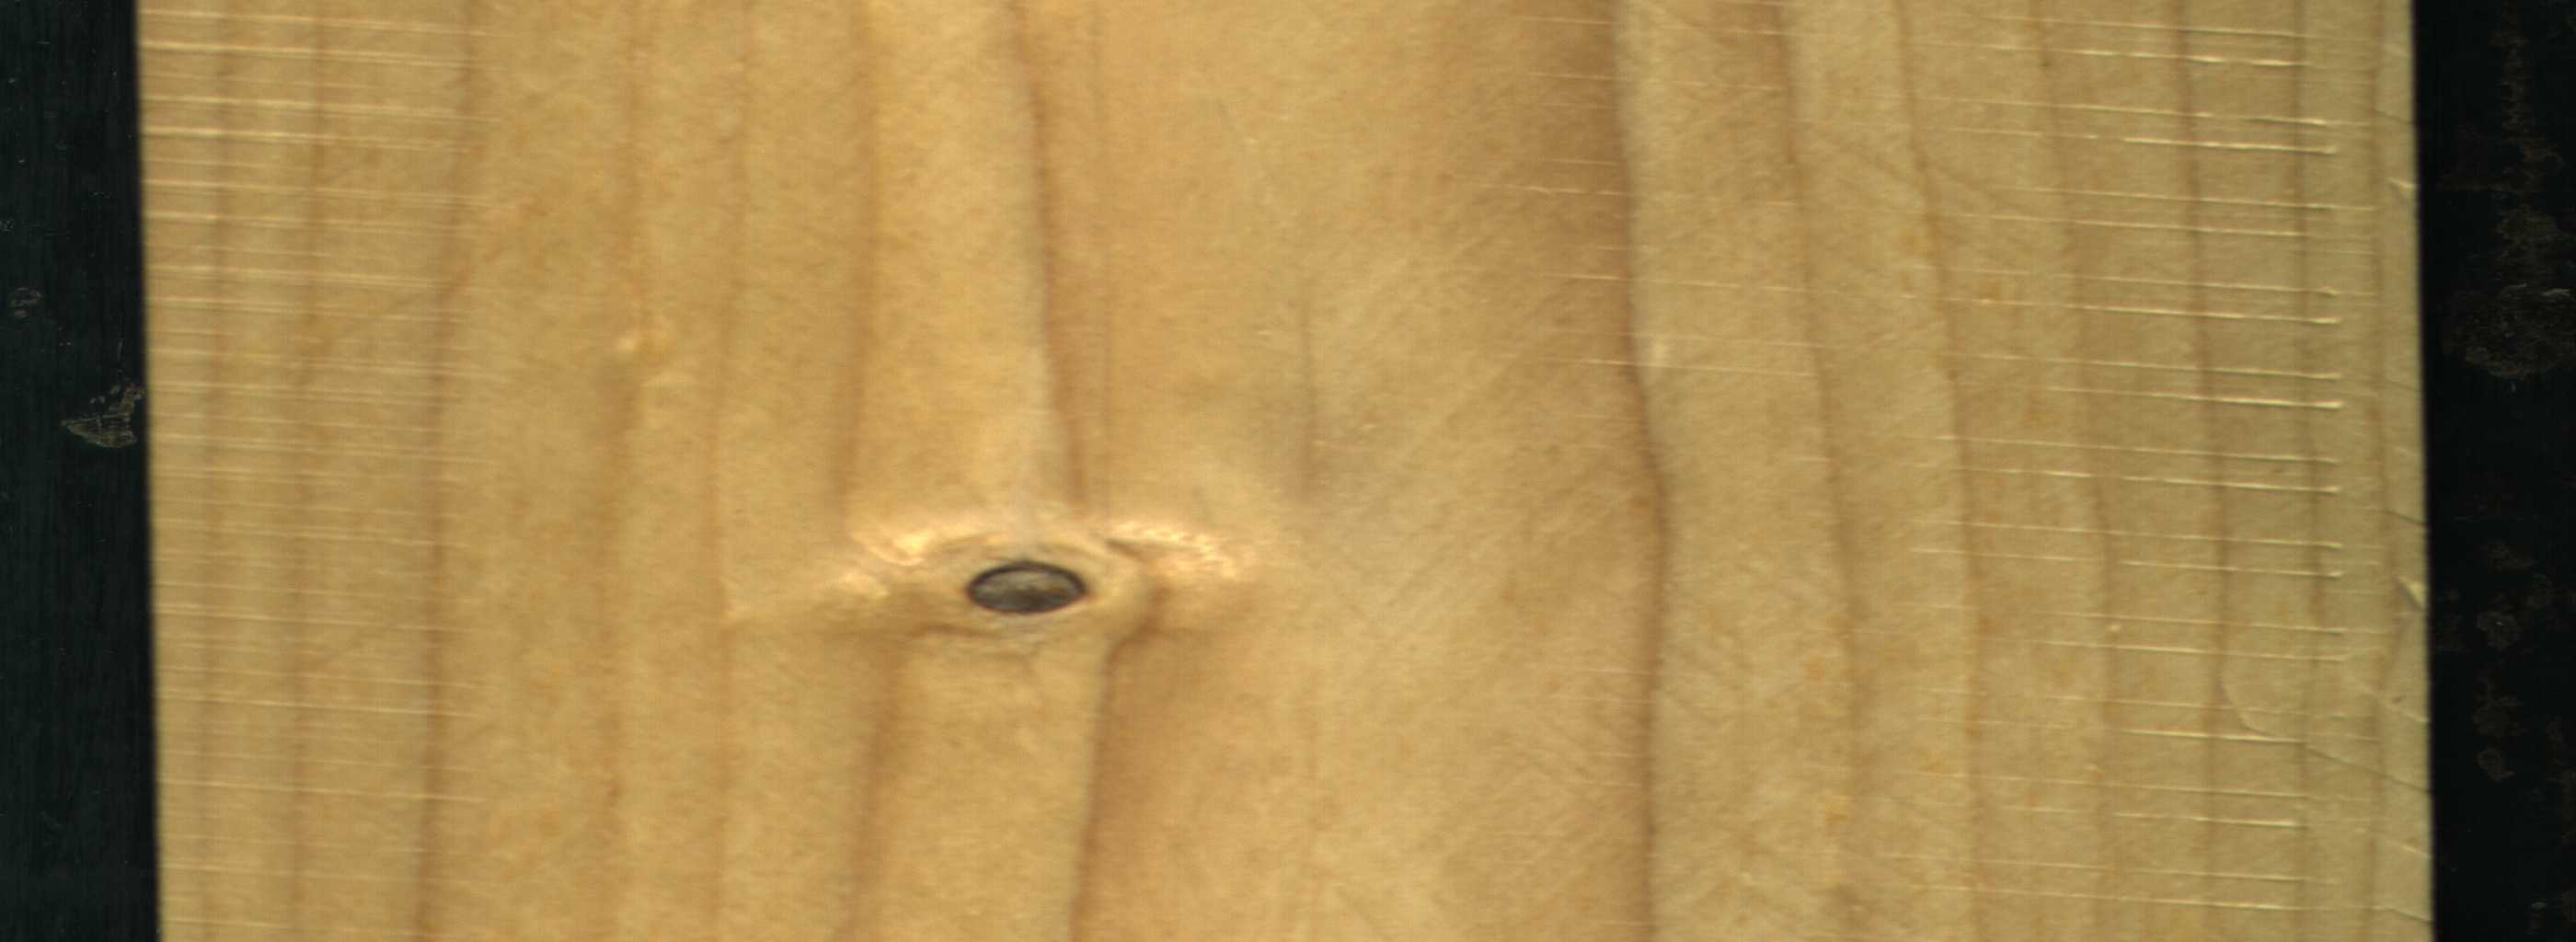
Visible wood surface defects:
Dead_Knot